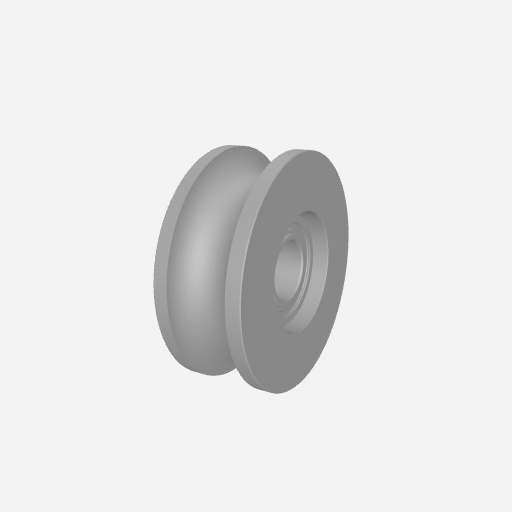
Part: UWheel8ID